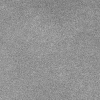
Atmospheric dust classification: dusty